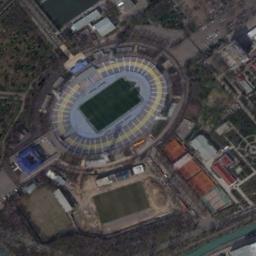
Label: stadium